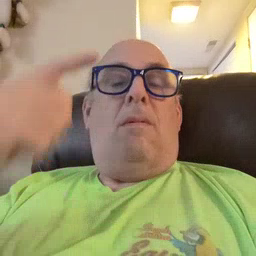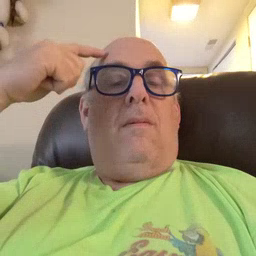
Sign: penny